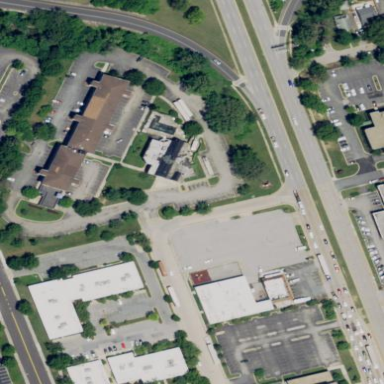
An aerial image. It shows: Retail area.